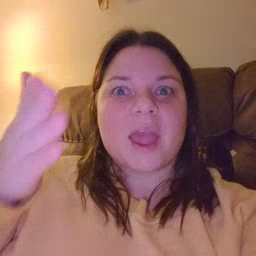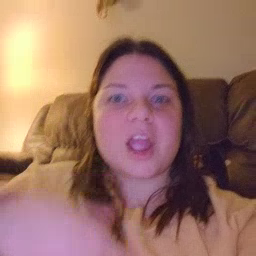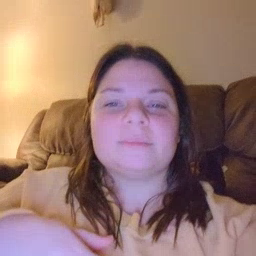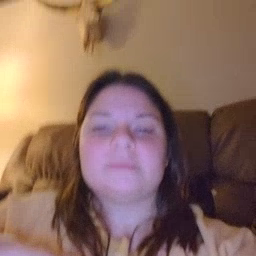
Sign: there